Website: apple
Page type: payment
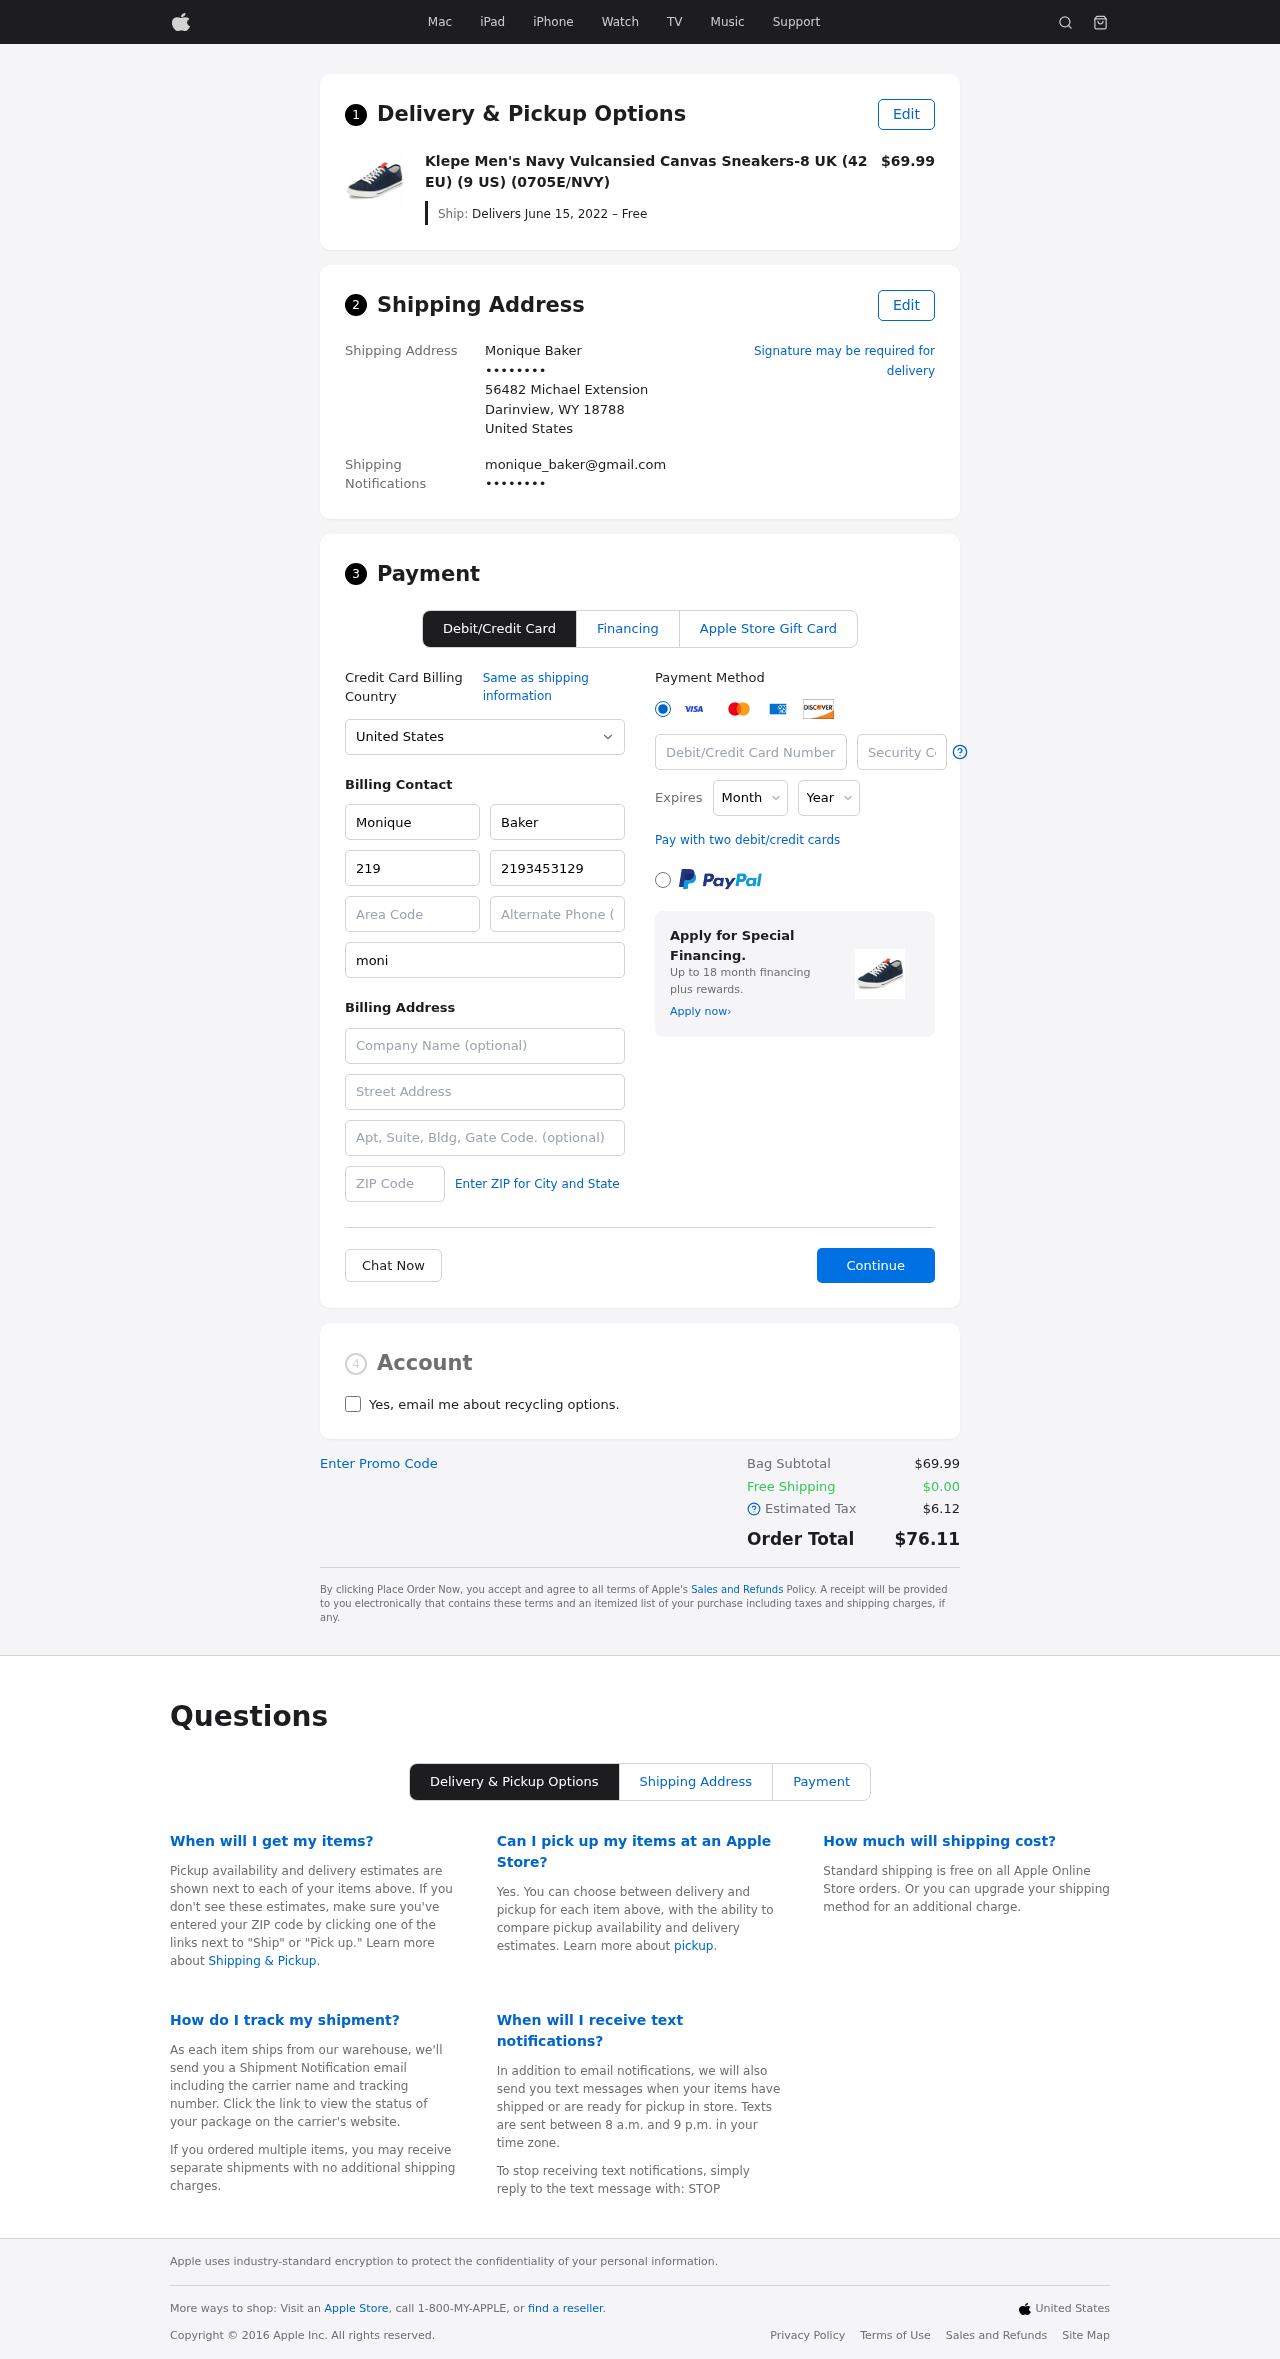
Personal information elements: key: PII_CARD_CVV
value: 021
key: PII_CARD_EXPIRY_MONTH
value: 04
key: PII_CARD_EXPIRY_YEAR
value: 30
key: PII_CARD_NUMBER
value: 2230 6685 3462 8500
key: PII_CITY_STATE_ZIP
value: Darinview, WY 18788
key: PII_COUNTRY
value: United States
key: PII_EMAIL
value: monique_baker@gmail.com
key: PII_EMAIL2
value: monique_baker@gmail.com
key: PII_FIRSTNAME
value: Monique
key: PII_FULLNAME
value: Monique Baker
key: PII_LASTNAME
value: Baker
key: PII_PHONE3
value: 2193453129
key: PII_PHONE_AREA
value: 219
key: PII_POSTCODE2
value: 57929
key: PII_SECURITY_CODE
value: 06II
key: PII_STREET
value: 56482 Michael Extension
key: PII_STREET2
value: Apt. 197
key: PII_PHONE
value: ••••••••
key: PII_PHONE2
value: ••••••••
Product elements: key: PRODUCT1_NAME
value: Klepe Men's Navy Vulcansied Canvas Sneakers-8 UK (42 EU) (9 US) (0705E/NVY)
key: PRODUCT1_PRICE
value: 69.99
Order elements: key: ORDER_DELIVERY_DATE
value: Delivers June 15, 2022 – Free
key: ORDER_SUBTOTAL
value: $69.99
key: ORDER_SHIPPING_COST
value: $0.00
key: ORDER_TAX
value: $6.12
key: ORDER_TOTAL
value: $76.11